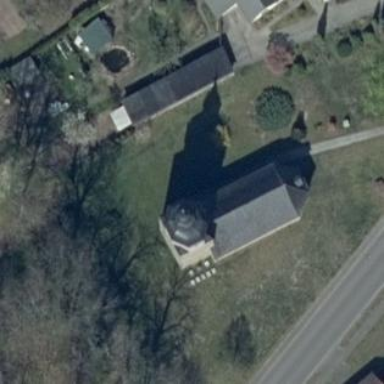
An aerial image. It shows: Church which is place of worship.